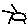
Label: sun